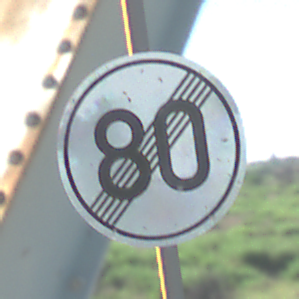
Verkehrszeichen: EndeGeschwindigkeit80
Umgebung: Outdoor, Special
Tageszeit: MorningAfternoon
Wetter: Clear
Licht: Natural
Jahreszeit: NotSpecified
Kontrast: HighContrast